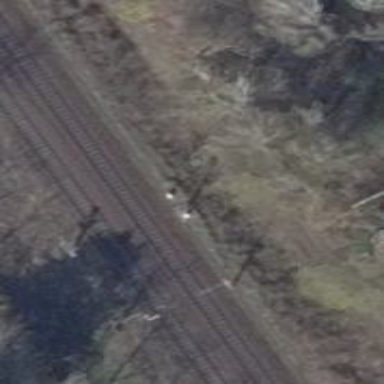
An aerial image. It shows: Railway signal.